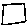
Label: square